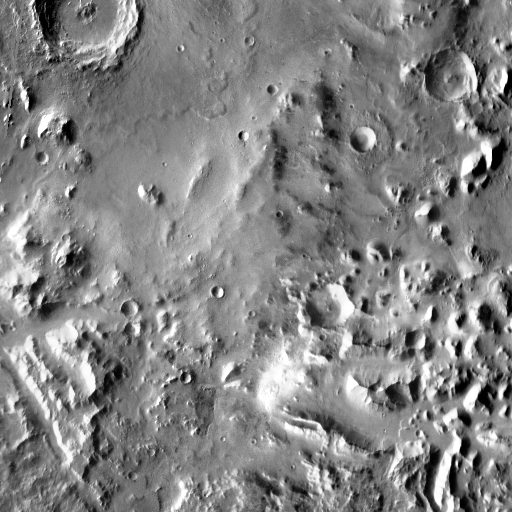
Crater classes present: Background, Other, Layered